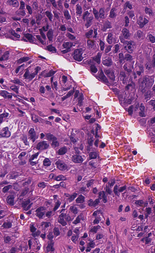
Tumor epithelial tissue: yes
Tumor-associated stroma tissue: yes
Normal tissue: no